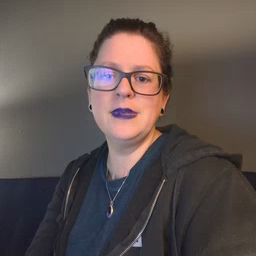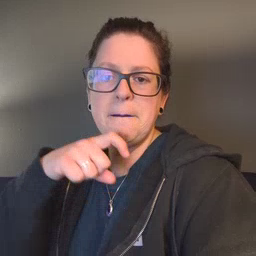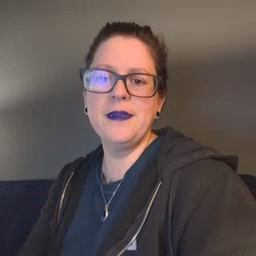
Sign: time